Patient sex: F
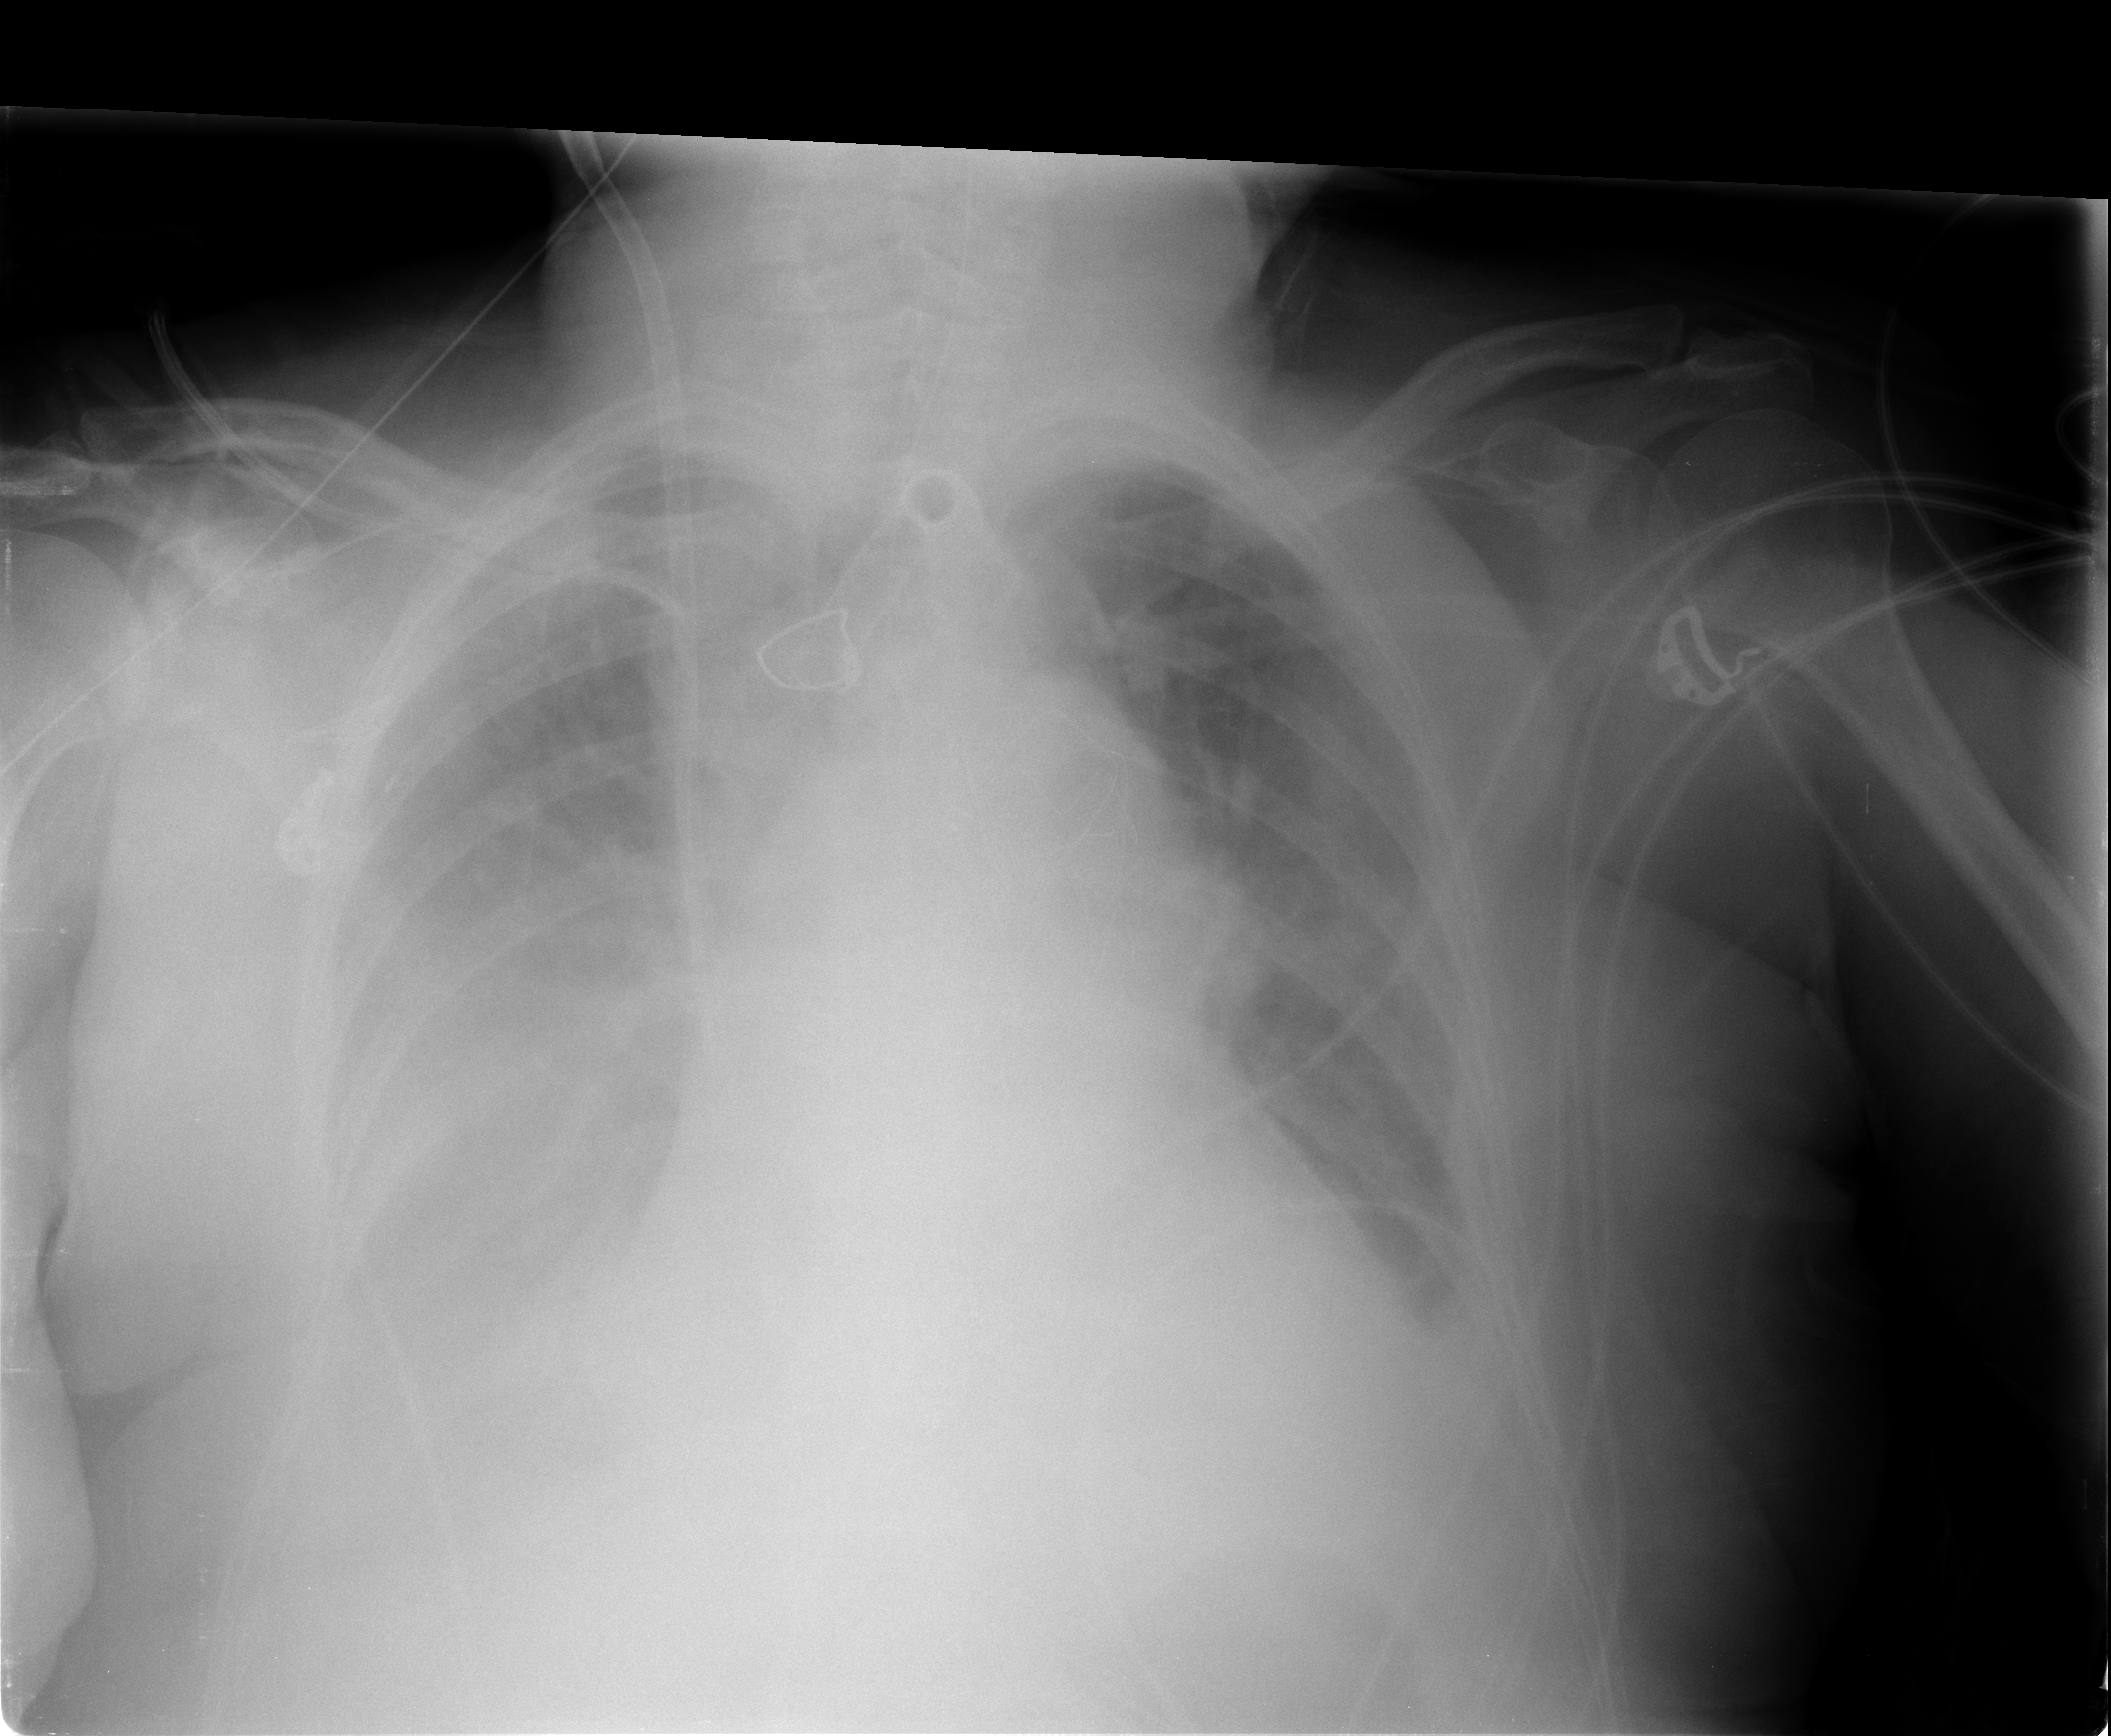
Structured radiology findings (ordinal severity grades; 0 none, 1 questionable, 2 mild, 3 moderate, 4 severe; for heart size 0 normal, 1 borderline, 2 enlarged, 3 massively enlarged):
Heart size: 2
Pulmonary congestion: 2
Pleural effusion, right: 2
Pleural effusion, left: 2
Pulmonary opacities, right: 2
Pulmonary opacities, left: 0
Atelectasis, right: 2
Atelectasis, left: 2